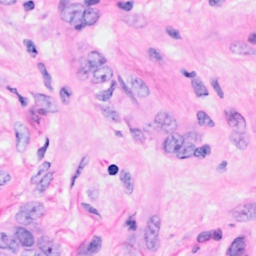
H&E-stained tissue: Breast